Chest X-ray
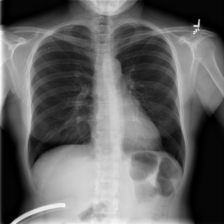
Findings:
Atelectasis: negative
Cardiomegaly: negative
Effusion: negative
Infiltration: negative
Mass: negative
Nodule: negative
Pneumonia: negative
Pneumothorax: negative
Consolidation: negative
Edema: negative
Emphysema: negative
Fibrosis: negative
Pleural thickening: negative
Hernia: negative